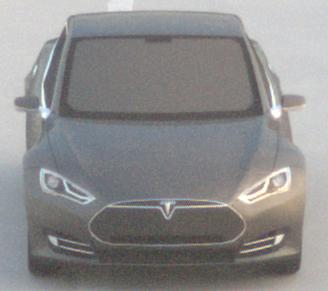
Make: Tesla
Model: Model S 60
Detailed model: Model S
Model produced from: 2013/10
Model produced until: 2014/10
Doors: 5
Color: gray
Road condition: dry road
Daytime: sunrise or sunset
Contrast: low contrast